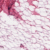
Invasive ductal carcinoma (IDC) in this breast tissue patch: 0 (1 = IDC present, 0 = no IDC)